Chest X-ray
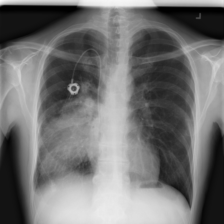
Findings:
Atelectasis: negative
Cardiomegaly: negative
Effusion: negative
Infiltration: negative
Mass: positive
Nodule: negative
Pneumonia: negative
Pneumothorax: negative
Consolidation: negative
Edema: negative
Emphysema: negative
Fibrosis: negative
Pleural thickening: negative
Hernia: negative